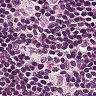
Metastatic tissue present: no